Question: Here is my minimal example producing the problem:
'''
using System.Runtime.InteropServices;
using System.Threading.Tasks;
using Excel = Microsoft.Office.Interop.Excel;
class Program
{
static void Main(string[] args)
{
Task.Run(() =>
{
Excel.Application app = new Excel.Application();
if (app != null)
{
app.Quit();
Marshal.FinalReleaseComObject(app);
app = null;
}
});
}
}
'''
This results in the following exception:

The last part in Japanese says the '"EventSetInformation" of DLL advapi32.dll entry point cannot be found'.
I'm having difficulty understanding what is going on. Basically why is this exception being thrown and what it is trying to tell me?
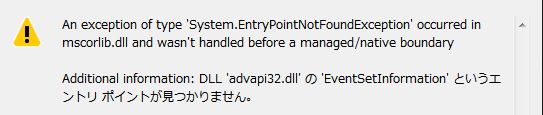
Answer: The exception in my example was produced with VS 2013 on Windows 7.
In this case, the call to 'EventSetInformation' could not be resolved as the function could not be found in 'advapi32.dll'.
Then, I tested the same code with Visual Studio 2015 CTP and it ran to completion without any exceptions. This led me to believe it was a version conflict.
Also, according to <URL>.
According to <URL>
> Note that the OS group has assured us that Win7 will be patched to
include this API soon (within months), so that even the exception will
not happen at that point
So, most likely advapi32.dll on Windows 7 will be updated to include 'EventSetInformation' some time in the future.